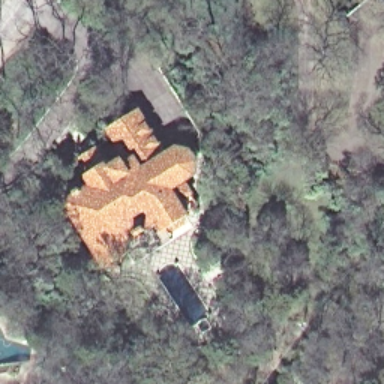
A villa with orange roofs is surrounded by trees and lawn in the sparse residential area .